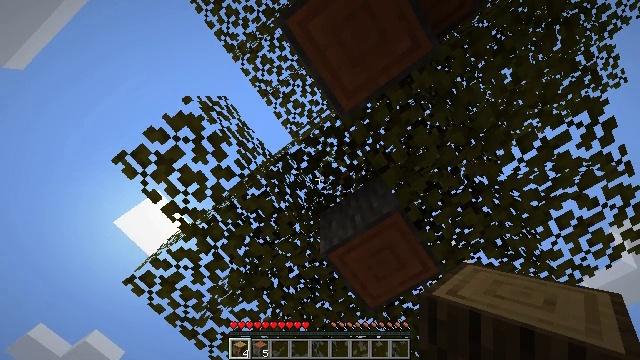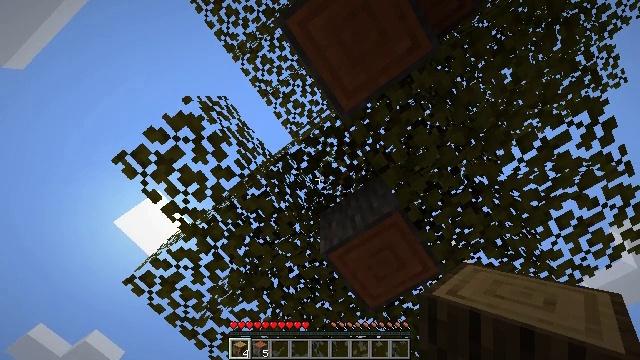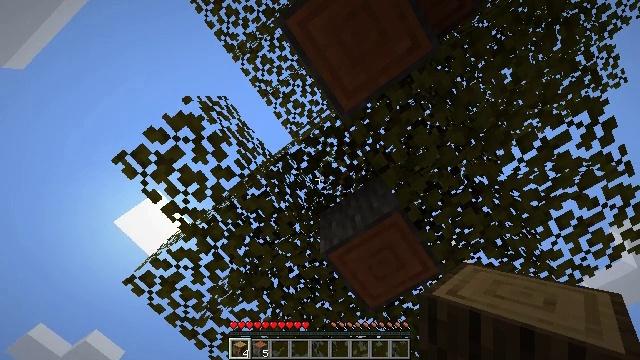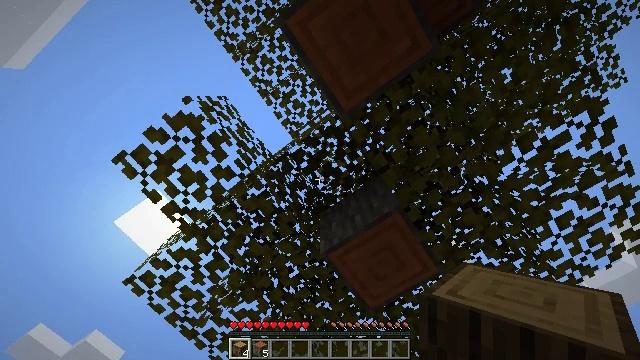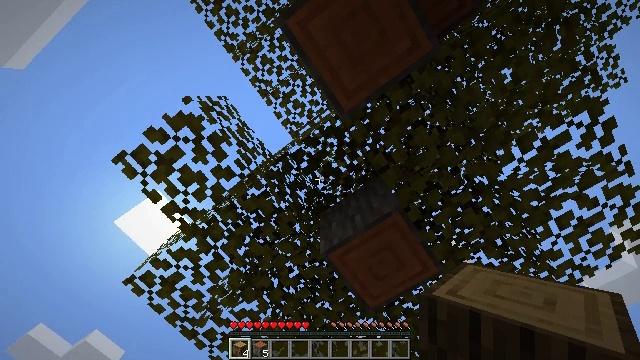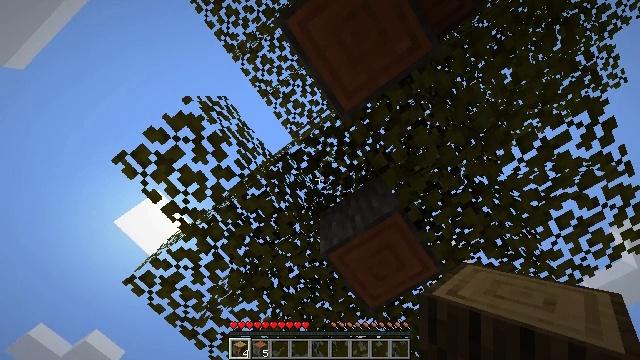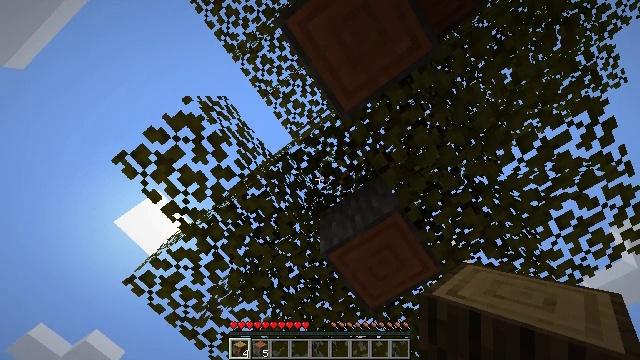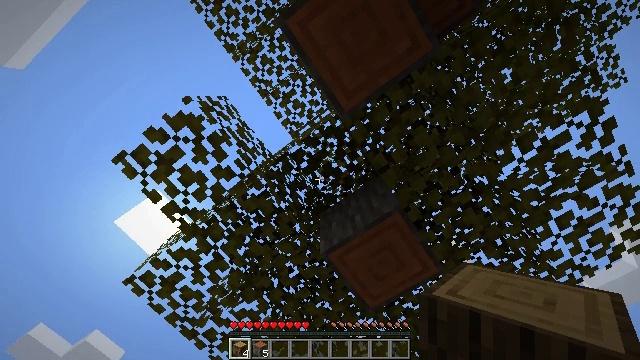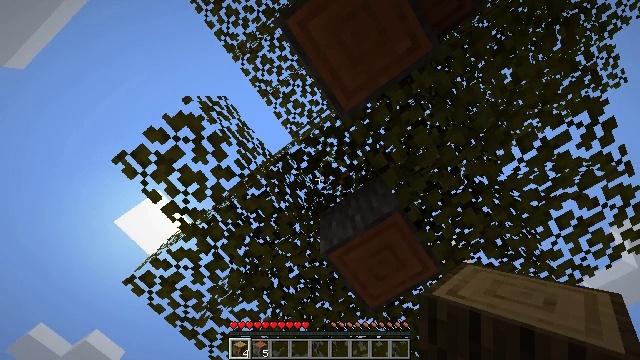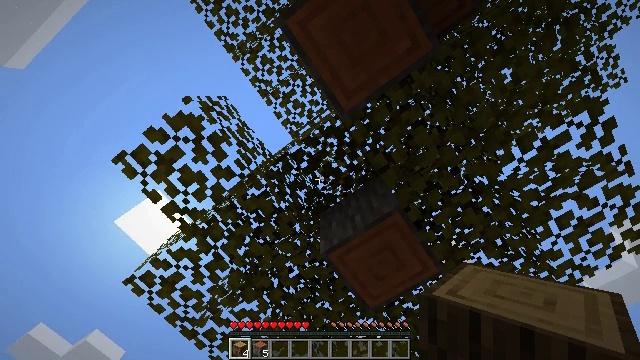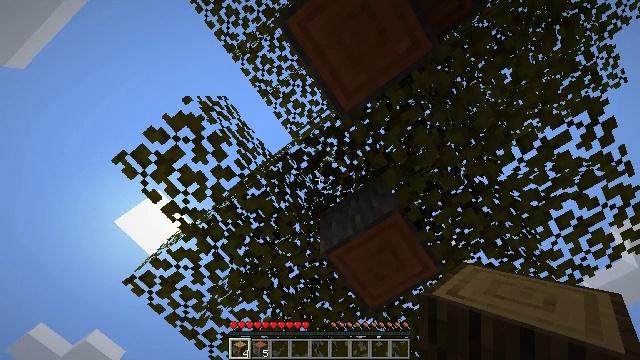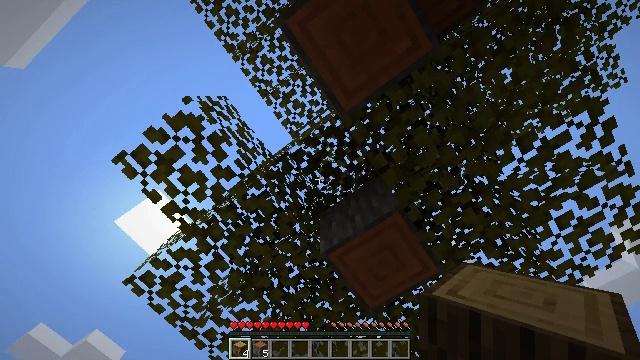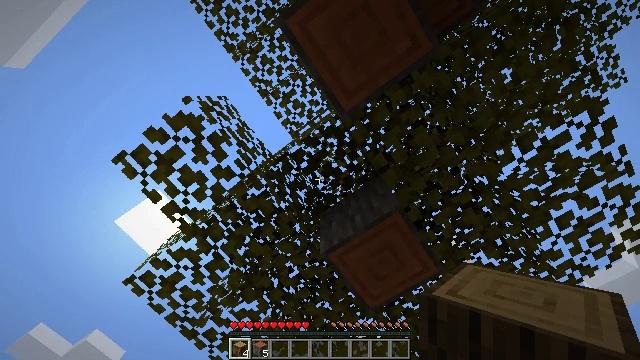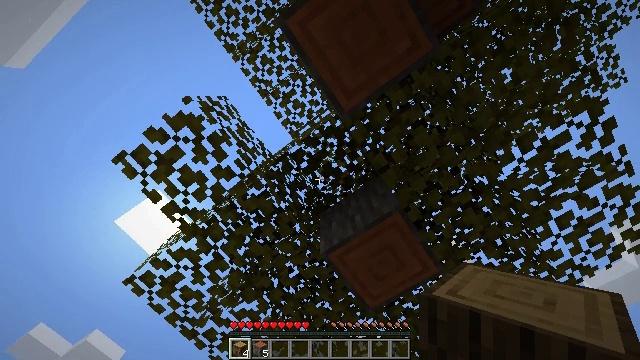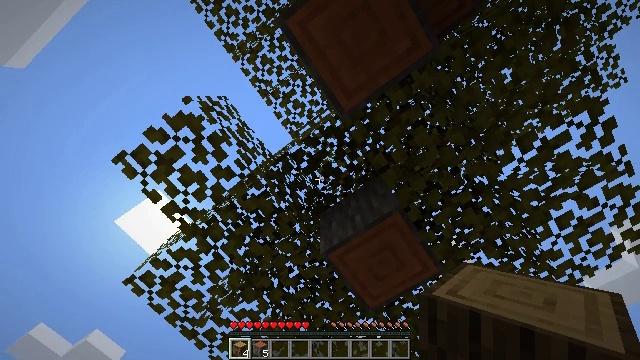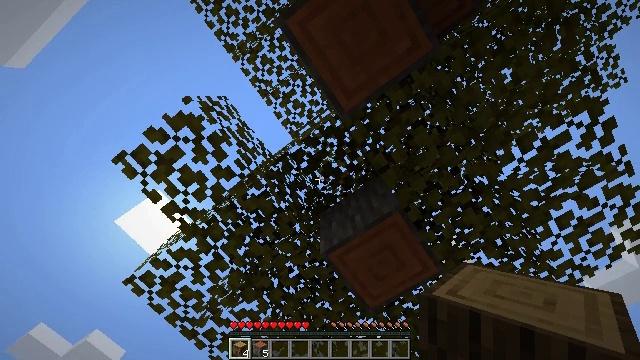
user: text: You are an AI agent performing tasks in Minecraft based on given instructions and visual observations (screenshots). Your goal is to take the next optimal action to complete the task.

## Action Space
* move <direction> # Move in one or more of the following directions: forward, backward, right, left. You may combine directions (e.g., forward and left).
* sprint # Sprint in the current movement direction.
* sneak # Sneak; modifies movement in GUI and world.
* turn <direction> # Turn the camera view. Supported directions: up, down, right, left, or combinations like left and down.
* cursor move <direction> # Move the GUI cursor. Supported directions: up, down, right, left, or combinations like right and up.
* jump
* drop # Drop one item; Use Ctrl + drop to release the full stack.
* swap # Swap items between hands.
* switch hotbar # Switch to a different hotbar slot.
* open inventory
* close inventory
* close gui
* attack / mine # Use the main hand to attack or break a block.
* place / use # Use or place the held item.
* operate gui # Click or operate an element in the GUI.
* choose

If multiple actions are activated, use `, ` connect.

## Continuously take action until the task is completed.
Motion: motion action
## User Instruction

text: Break the acacia log from the tree.
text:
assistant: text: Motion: no_op
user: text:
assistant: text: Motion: no_op
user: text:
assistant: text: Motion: no_op
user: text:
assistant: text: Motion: no_op
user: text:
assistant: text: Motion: no_op
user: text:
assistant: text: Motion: no_op
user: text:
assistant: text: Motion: no_op
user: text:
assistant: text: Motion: no_op
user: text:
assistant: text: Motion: no_op
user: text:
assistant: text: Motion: no_op
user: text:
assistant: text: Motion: no_op
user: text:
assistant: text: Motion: no_op
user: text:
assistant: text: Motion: no_op
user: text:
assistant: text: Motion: no_op
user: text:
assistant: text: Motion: no_op
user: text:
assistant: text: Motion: no_op
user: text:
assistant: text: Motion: no_op
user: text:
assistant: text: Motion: no_op
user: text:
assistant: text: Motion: no_op
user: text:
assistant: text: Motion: no_op
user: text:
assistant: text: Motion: no_op
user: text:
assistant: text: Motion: no_op
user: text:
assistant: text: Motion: no_op
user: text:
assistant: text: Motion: no_op
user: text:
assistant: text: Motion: no_op
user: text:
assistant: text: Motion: no_op
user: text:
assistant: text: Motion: no_op
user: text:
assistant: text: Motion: no_op
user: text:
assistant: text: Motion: no_op
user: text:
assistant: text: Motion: no_op